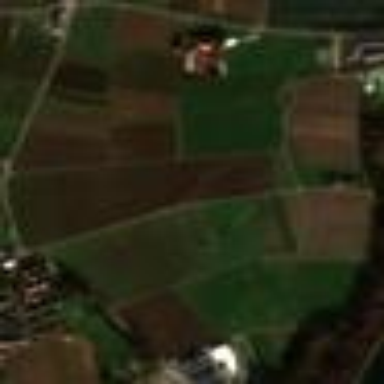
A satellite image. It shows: Picturesque farmland scene.